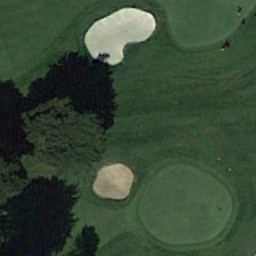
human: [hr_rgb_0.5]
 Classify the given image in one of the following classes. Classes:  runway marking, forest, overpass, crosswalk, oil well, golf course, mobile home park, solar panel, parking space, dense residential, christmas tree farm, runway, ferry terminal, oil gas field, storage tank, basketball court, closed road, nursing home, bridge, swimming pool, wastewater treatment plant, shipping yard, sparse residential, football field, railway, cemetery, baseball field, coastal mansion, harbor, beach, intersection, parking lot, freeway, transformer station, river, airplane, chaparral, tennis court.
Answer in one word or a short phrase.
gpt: golf course